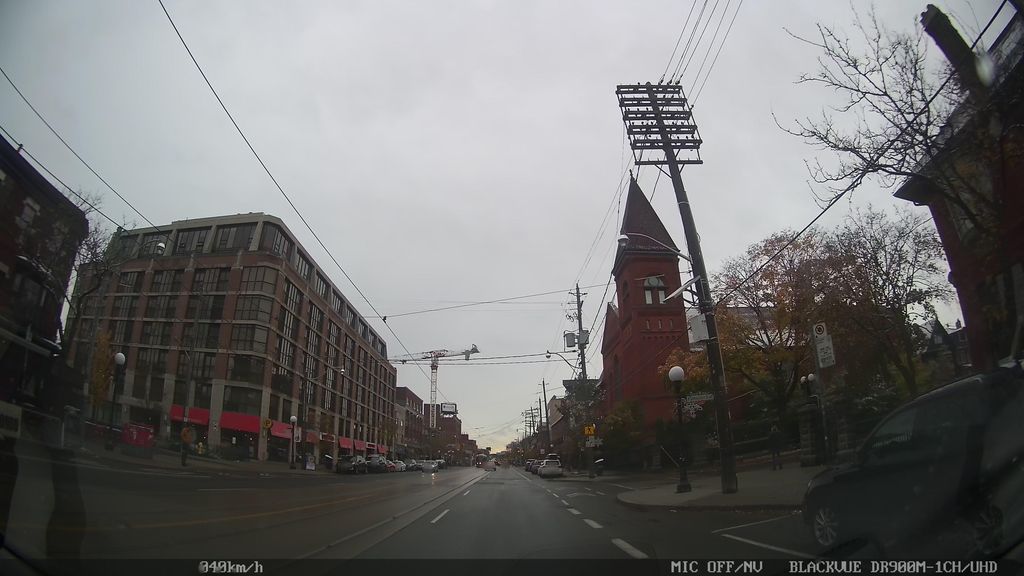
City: toronto